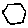
Label: hexagon